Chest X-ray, AP view. Patient: 46 years old, sex M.
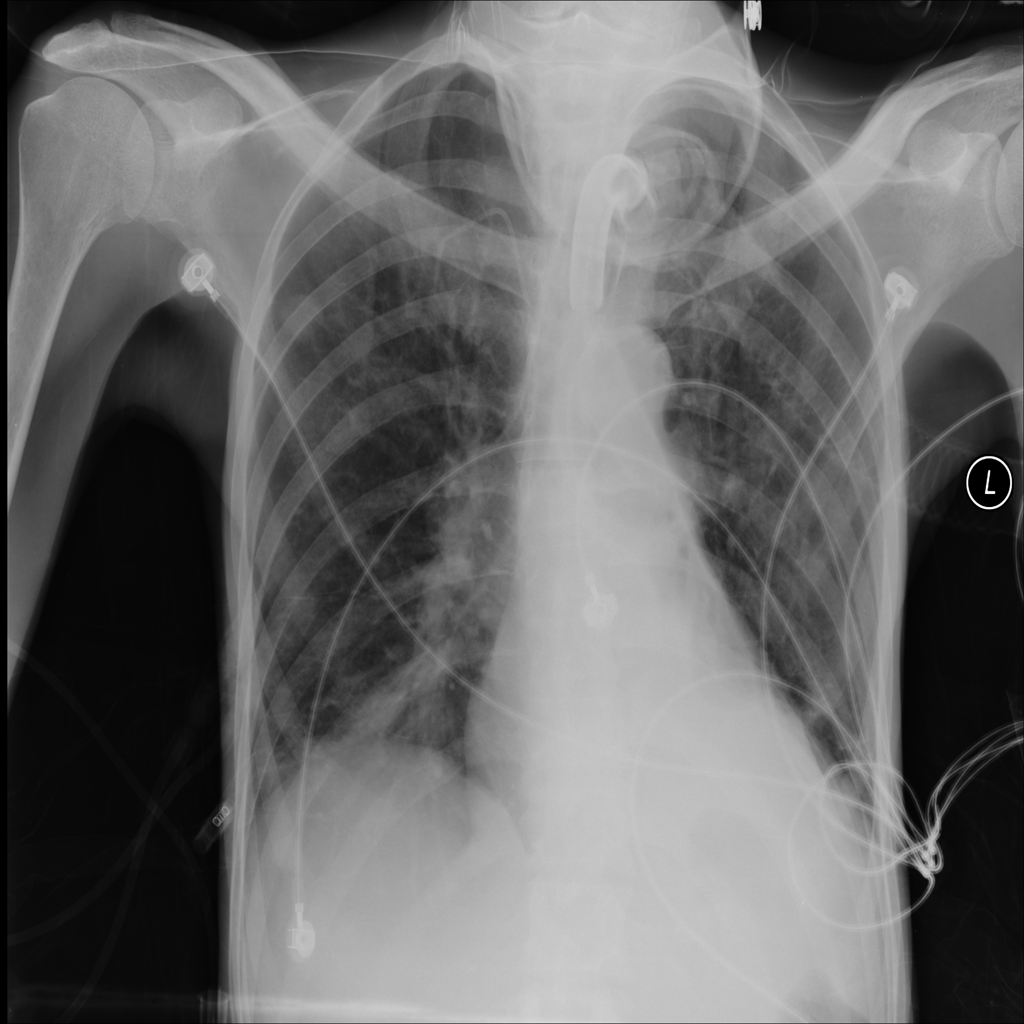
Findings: Infiltration, Nodule